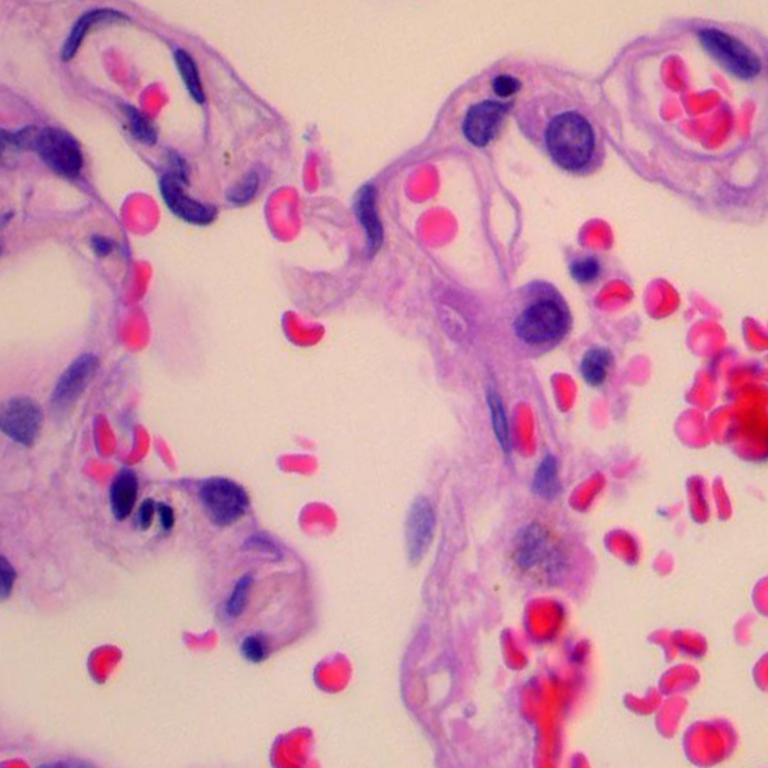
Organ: lung
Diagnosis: benign